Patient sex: F
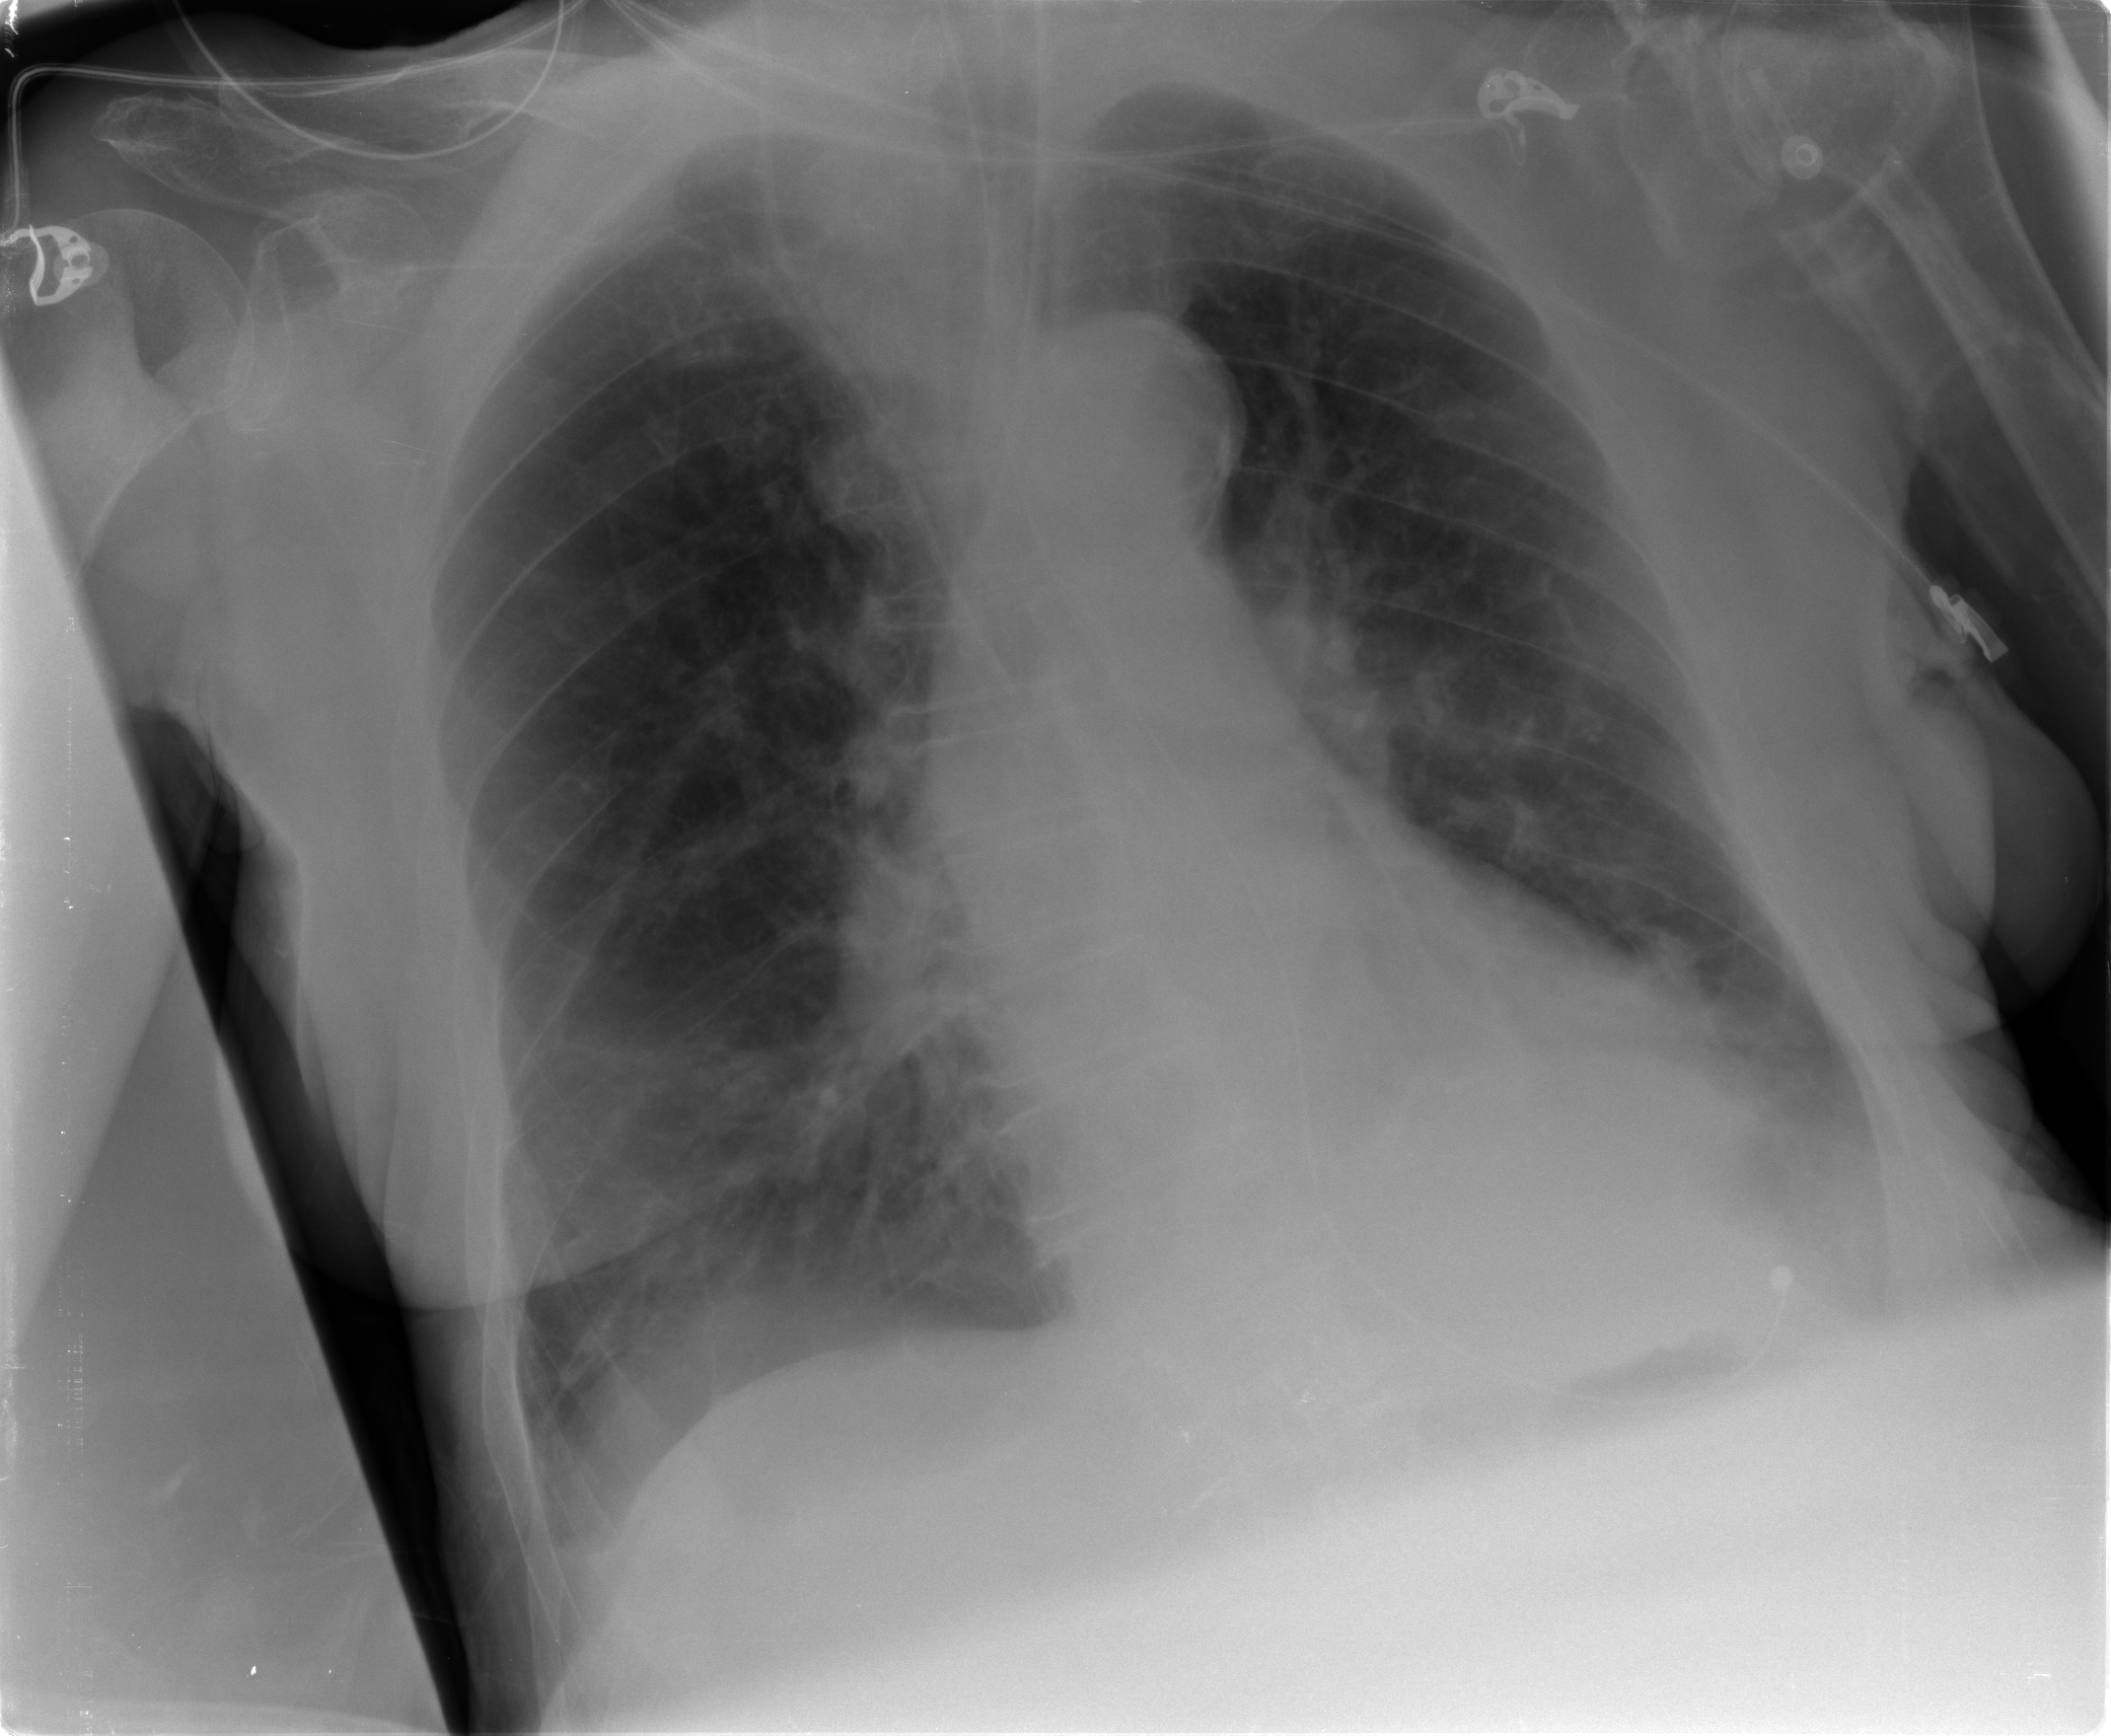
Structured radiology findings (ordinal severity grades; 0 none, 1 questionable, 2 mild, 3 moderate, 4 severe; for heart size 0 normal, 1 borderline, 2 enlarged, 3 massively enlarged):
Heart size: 2
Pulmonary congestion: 1
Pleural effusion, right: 1
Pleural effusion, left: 2
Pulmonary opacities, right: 0
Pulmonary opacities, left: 0
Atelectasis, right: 2
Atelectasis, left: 2